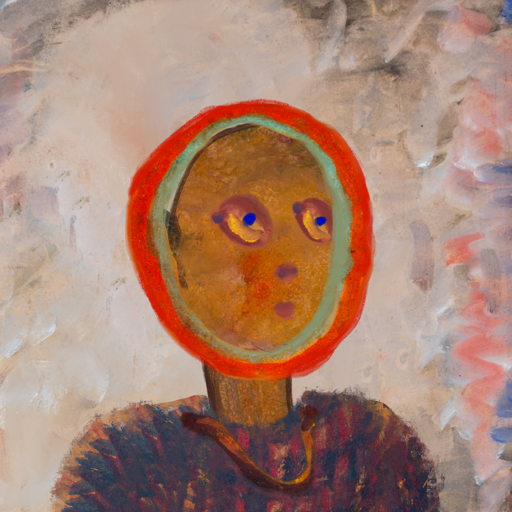
Background: Roy_Bahadur, Head And Neck Side: Pipe, Face Side: Mother_And_Son_Son, Bust: In_The_Sun, Hair Side: Sisters, Head Accessory: Blank, Second Necklace: Comrade, Necklace: Blank, Baby: Blank